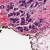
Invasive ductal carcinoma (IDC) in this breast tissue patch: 0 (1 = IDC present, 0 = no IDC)